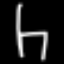
Label: chair